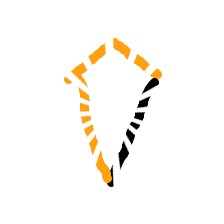
Shape: kite